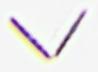
Label: Thalassionema